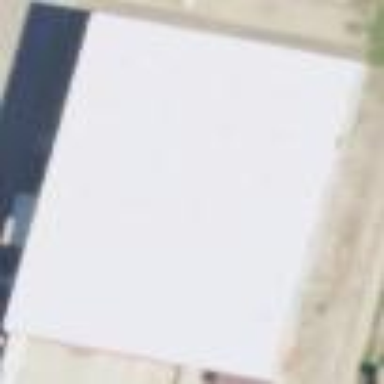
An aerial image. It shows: Warehouse building.